Field crop: maize
Growth stage: 2
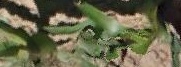
Species: maize